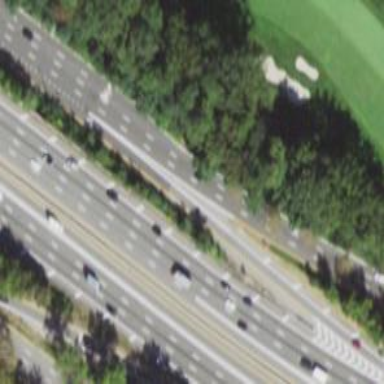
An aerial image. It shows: Asphalt motorway link.